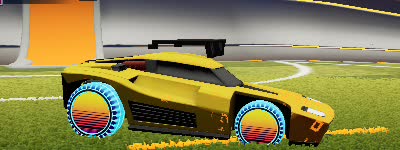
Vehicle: breakout